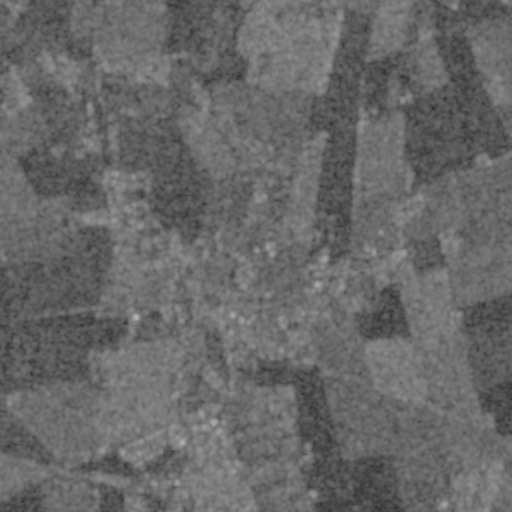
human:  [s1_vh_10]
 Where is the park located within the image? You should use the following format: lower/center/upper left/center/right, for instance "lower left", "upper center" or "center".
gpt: The park is located in the lower center of the image.
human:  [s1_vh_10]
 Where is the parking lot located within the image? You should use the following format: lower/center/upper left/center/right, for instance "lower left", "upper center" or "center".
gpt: The parking lot is located in the center of the image.
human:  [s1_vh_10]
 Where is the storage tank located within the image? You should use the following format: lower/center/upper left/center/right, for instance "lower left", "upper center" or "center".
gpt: The storage tank is located in the center of the image.
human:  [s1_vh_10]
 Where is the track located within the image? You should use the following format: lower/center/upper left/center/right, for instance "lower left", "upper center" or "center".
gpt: There is no track in the image.

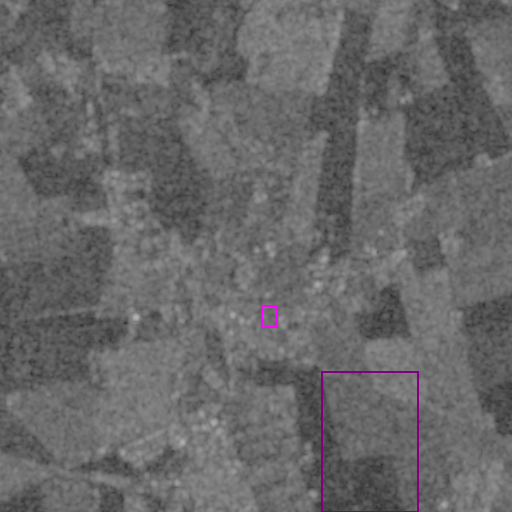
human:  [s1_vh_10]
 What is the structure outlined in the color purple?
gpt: The structure outlined in purple is a crop field.
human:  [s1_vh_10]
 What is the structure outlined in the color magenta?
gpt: The structure outlined in magenta is a park.
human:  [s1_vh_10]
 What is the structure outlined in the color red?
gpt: There is no red outline.